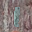
Label: 1